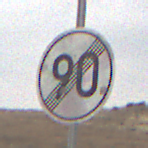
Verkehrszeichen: EndeGeschwindigkeit90
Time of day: MorningAfternoon
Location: Outdoor (Nature)
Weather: Overcast
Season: NotSpecified
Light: Natural